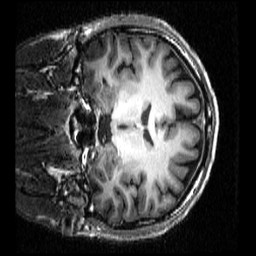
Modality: T1w
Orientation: coronal
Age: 27
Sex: male